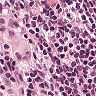
Metastatic tissue present: yes